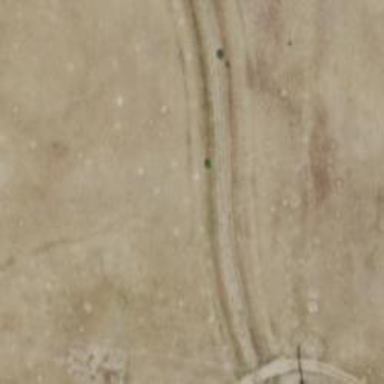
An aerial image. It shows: Disused railway.